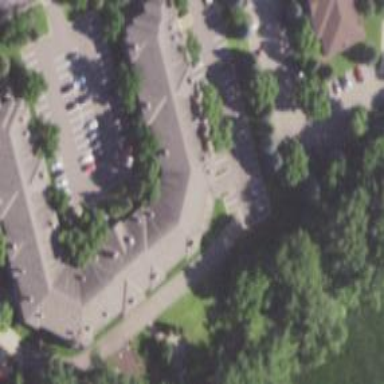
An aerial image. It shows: Hipped roof on apartment building.